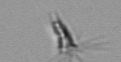
Label: Calciopappus